九年级 · 变换几何
如图, 在平面直角坐标系中, 将 $\triangle O A B$ 以原点 $O$ 为位似中心放大后得到 $\triangle$ $O C D$, 若 $B(0,1), D(0,3)$, 则 $\triangle O A B$ 与 $\triangle O C D$ 的面积比是 ( )

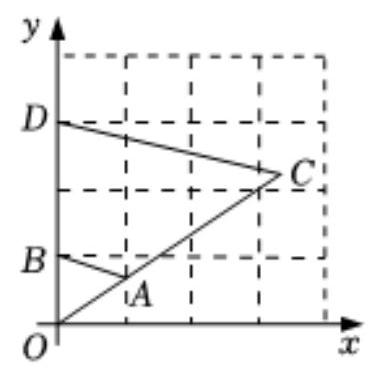
A. 2: 1

B. $1: 3$

C. $1: 9$

D. $9: 1$

答案: C
解析: 解: $\because B(0,1), D(0,3)$,

$\therefore O B=1, O D=3$,

$\because \triangle O A B$ 以原点 $O$ 为位似中心放大后得到 $\triangle O C D$,

$\therefore \triangle O A B$ 与 $\triangle O C D$ 的相似比是 $O B: O D=1: 3$,

$\therefore \triangle O A B$ 与 $\triangle O C D$ 的面积的比是 $1: 9$.

故选: $C$.

根据信息, 找到 $O B$ 与 $O D$ 的比值即为相似比, 然后由两个相似三角形的面积比等于相似比的平方求得答案.

本题考查位似变换、坐标与图形的性质. 关键在于找到相似比就是对应边的比.